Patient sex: M
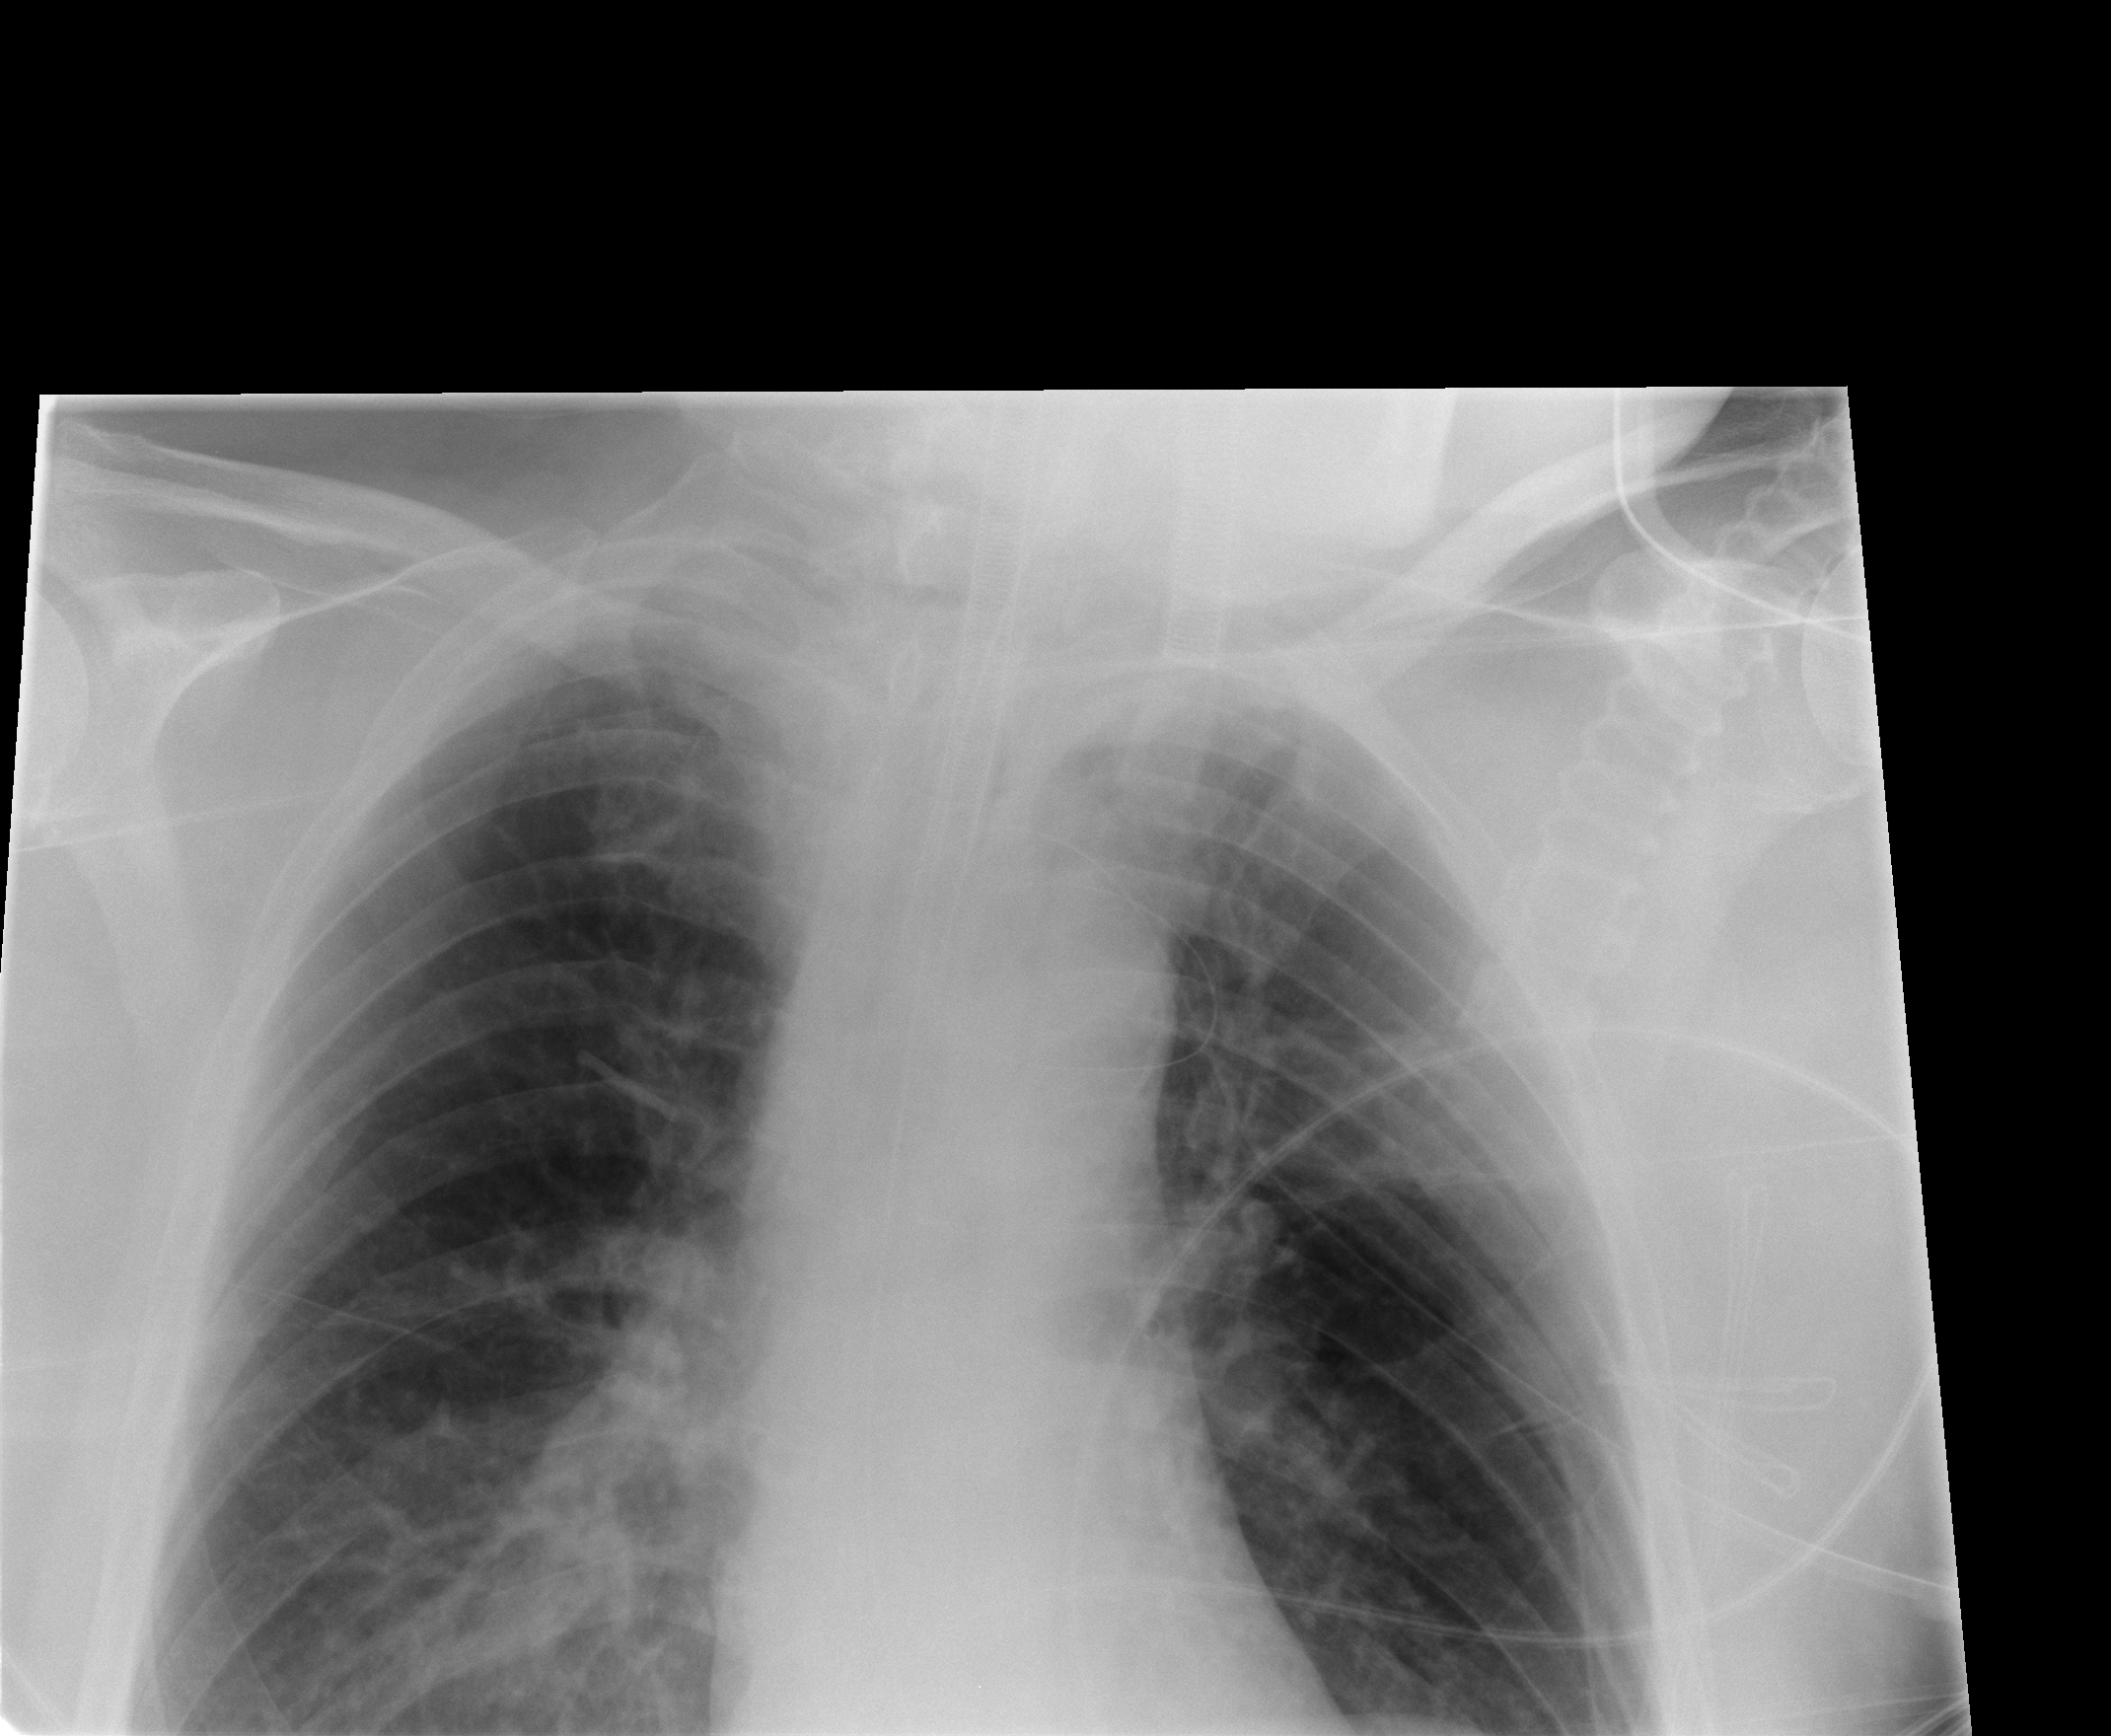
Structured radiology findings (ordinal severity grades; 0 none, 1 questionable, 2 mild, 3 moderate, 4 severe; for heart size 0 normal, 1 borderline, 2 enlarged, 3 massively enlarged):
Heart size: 0
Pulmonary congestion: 0
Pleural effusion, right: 0
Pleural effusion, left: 0
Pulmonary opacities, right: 0
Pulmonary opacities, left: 0
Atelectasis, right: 1
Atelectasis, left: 0